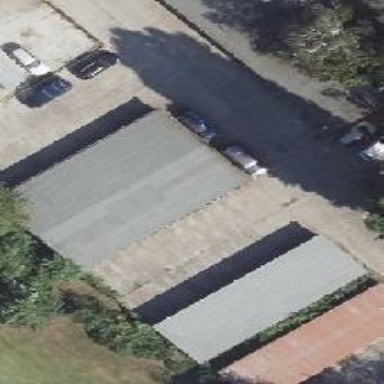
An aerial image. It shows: Group of garages.